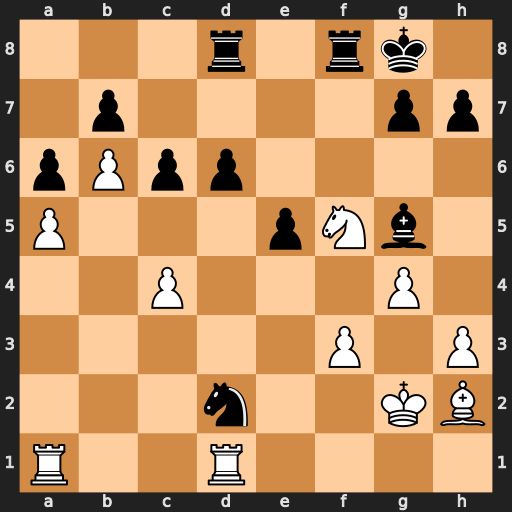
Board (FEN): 3r1rk1/1p4pp/pPpp4/P3pNb1/2P3P1/5P1P/3n2KB/R2R4
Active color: w
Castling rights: -
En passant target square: -
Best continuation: h4 Nxc4 hxg5